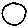
Label: circle